This continuous-wavelet-transform scalogram was computed from a bearing vibration snapshot. Diagnose the bearing from this image, choosing from: normal, inner_race, outer_race, ball.
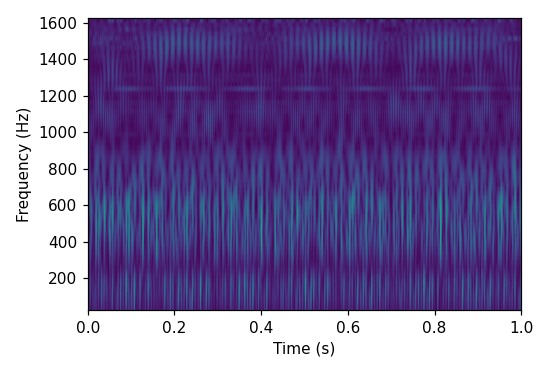
Answer: inner_race